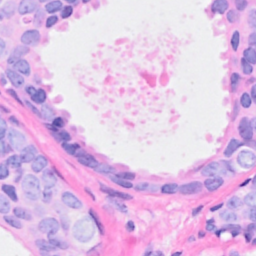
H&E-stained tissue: Breast